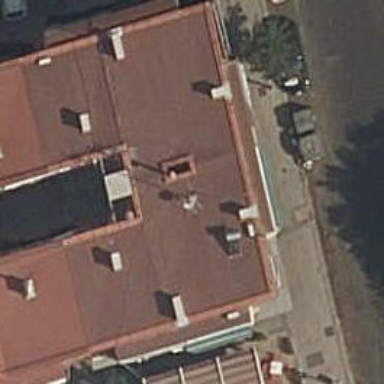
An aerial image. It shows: Restaurant.